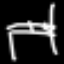
Label: bed